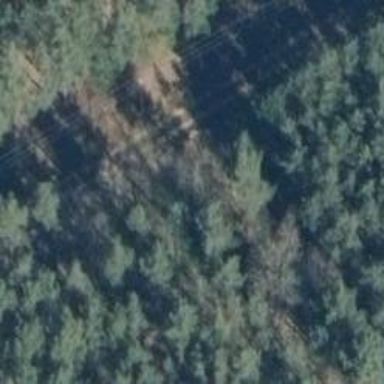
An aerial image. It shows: Minor power line.